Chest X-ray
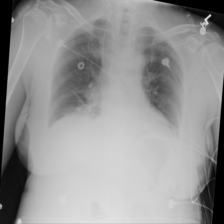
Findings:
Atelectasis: positive
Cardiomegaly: negative
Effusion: negative
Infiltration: negative
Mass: negative
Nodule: negative
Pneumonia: negative
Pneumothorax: negative
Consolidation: negative
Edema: negative
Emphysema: negative
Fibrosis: negative
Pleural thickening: negative
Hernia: negative